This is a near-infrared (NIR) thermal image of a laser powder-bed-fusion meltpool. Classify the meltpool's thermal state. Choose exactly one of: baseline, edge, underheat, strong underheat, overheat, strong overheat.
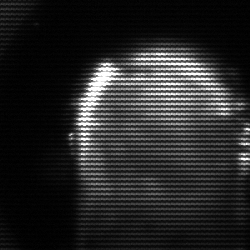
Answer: baseline